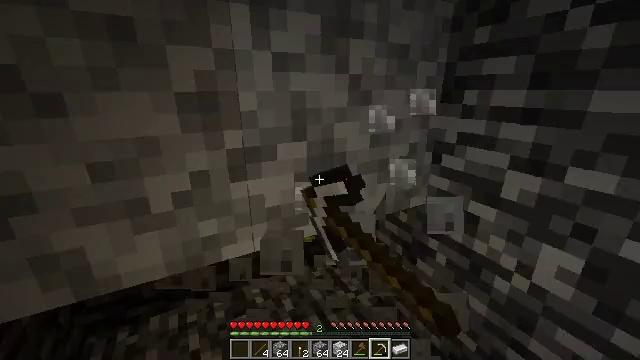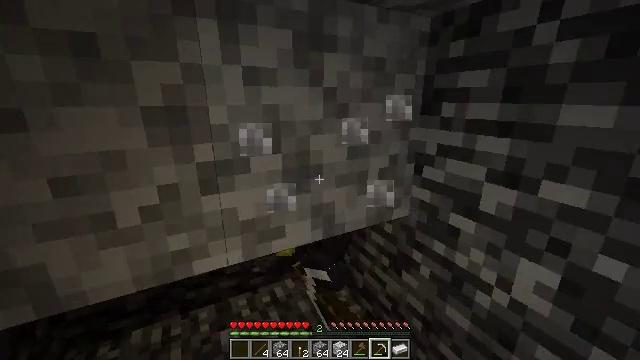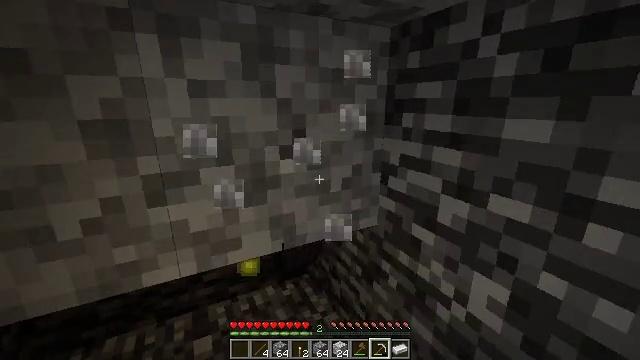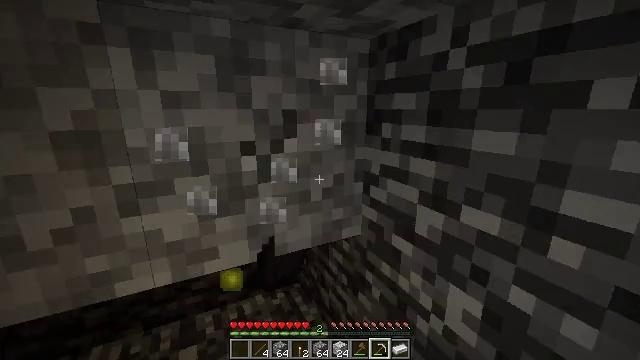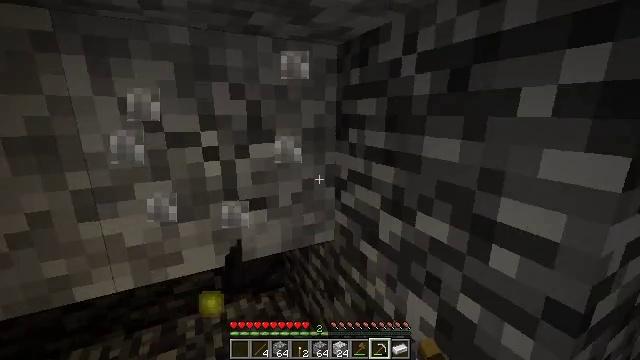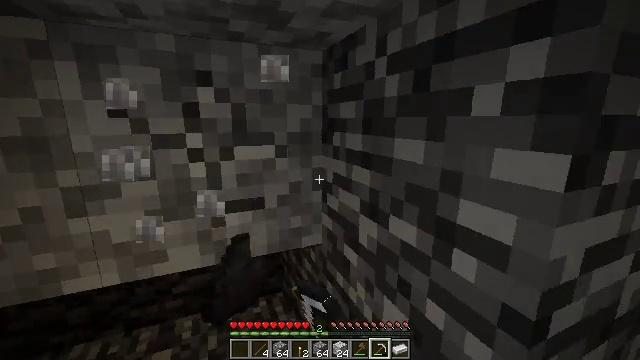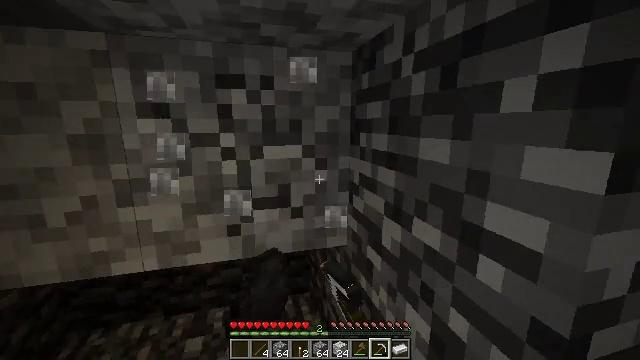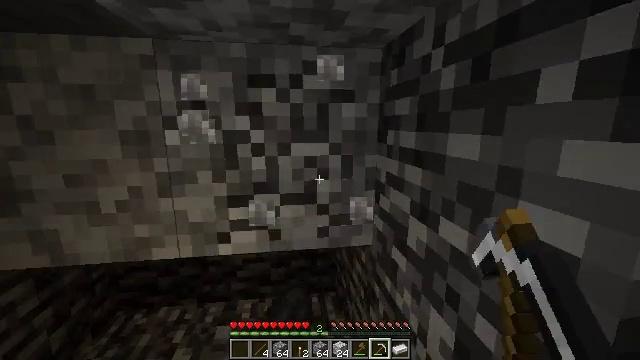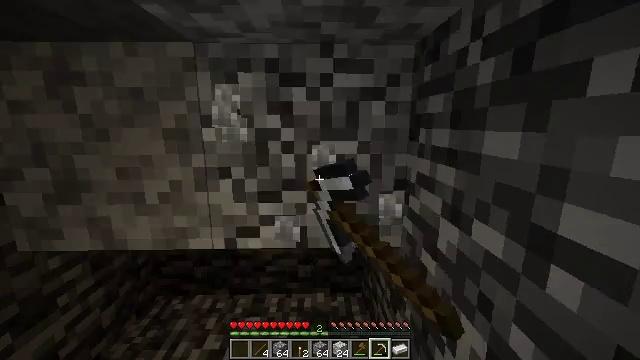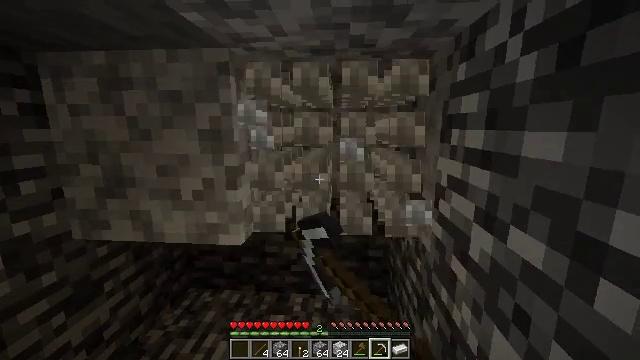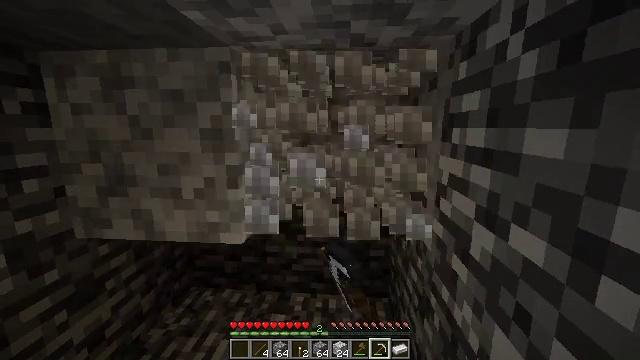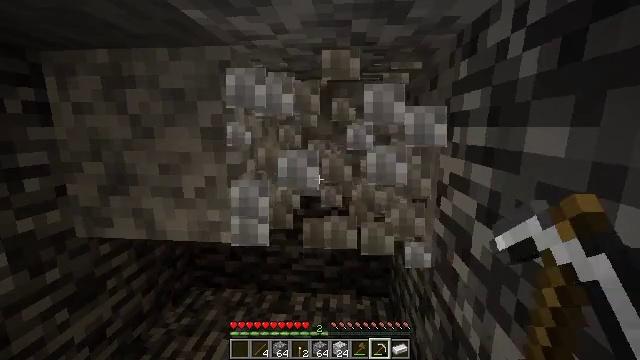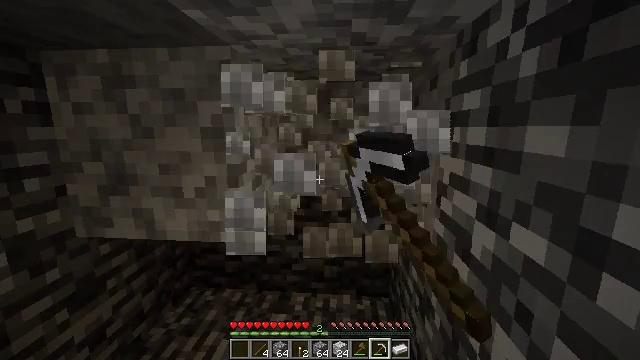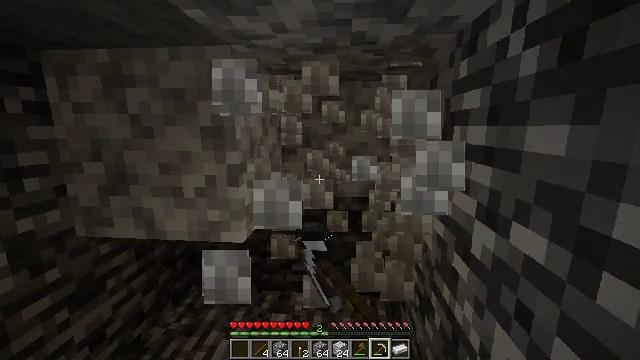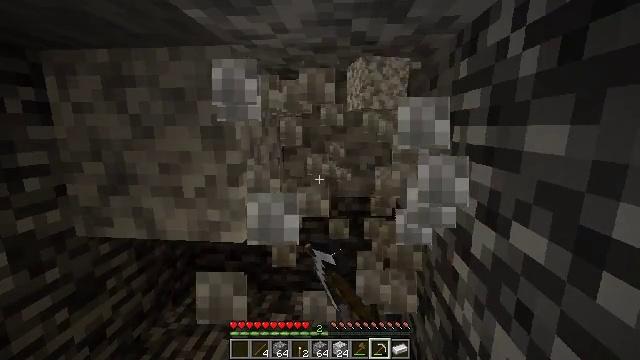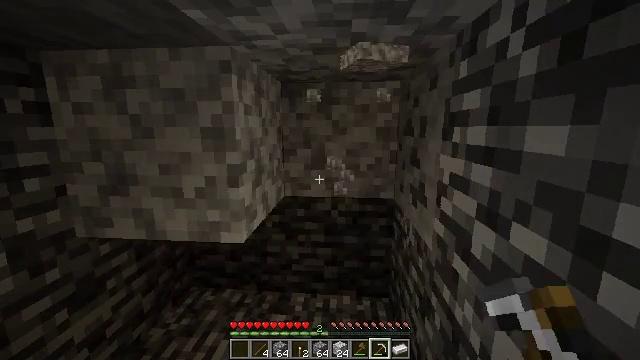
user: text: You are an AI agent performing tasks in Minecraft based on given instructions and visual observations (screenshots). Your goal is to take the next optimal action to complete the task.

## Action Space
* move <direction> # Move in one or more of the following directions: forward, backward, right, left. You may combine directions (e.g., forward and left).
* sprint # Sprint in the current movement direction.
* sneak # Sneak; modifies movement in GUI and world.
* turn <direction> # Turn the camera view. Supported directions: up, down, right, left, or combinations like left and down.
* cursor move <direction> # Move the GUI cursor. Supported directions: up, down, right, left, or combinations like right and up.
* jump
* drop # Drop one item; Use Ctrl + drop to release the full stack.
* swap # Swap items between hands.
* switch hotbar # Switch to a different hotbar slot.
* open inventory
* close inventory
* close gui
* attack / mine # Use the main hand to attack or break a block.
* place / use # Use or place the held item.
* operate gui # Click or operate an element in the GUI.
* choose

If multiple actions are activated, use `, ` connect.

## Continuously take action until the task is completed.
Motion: motion action
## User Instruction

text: Mine the diorite underground.
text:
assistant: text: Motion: move right, turn up, attack / mine
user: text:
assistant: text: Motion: move right, attack / mine
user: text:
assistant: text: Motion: move right, turn up, attack / mine
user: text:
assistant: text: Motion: attack / mine
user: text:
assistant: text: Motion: turn left and up, attack / mine
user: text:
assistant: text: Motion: turn left, attack / mine
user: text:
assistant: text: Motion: turn left, attack / mine
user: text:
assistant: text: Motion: turn left, attack / mine
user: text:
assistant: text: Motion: turn left, attack / mine
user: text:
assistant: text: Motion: attack / mine
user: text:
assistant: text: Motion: attack / mine
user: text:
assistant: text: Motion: attack / mine
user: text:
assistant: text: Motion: attack / mine
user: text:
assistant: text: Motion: attack / mine
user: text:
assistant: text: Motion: attack / mine
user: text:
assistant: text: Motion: attack / mine
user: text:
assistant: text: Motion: turn left, attack / mine
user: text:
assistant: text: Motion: turn left, attack / mine
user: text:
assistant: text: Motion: turn left and up, attack / mine
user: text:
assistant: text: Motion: turn left, attack / mine
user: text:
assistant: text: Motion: attack / mine
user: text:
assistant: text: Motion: attack / mine
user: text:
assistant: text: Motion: attack / mine
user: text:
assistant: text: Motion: attack / mine
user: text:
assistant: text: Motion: attack / mine
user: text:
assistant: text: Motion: attack / mine
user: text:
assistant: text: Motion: attack / mine
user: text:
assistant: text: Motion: attack / mine
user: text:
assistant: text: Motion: attack / mine
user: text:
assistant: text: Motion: attack / mine